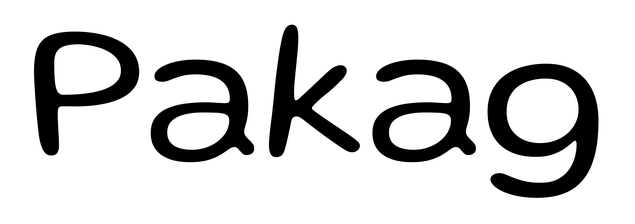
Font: Gluten_Light